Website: apple
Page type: payment
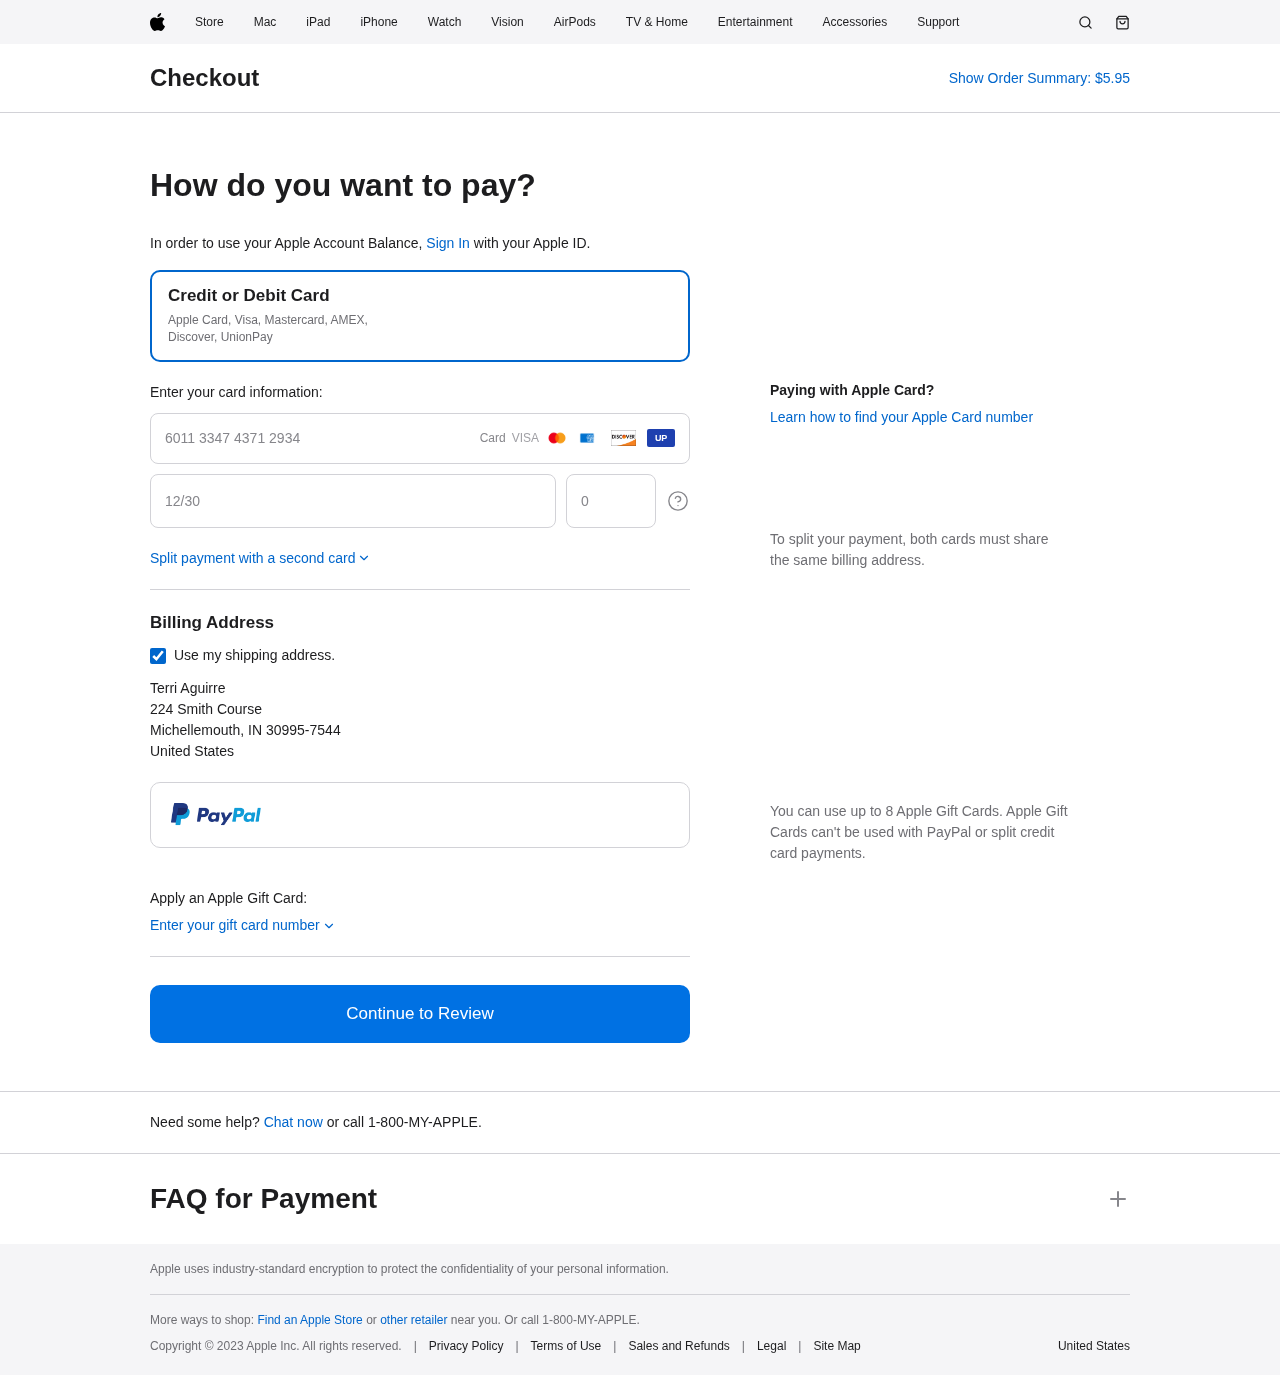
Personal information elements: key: PII_CARD_CVV
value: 033
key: PII_CARD_EXPIRY
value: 12/30
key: PII_CARD_NUMBER
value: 6011 3347 4371 2934
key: PII_COUNTRY
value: United States
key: PII_FULLNAME
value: Terri Aguirre
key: PII_STREET
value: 224 Smith Course
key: PII_CITY_STATE_ZIP
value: Michellemouth, IN 30995-7544
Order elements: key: ORDER_TOTAL
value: $5.95